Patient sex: M
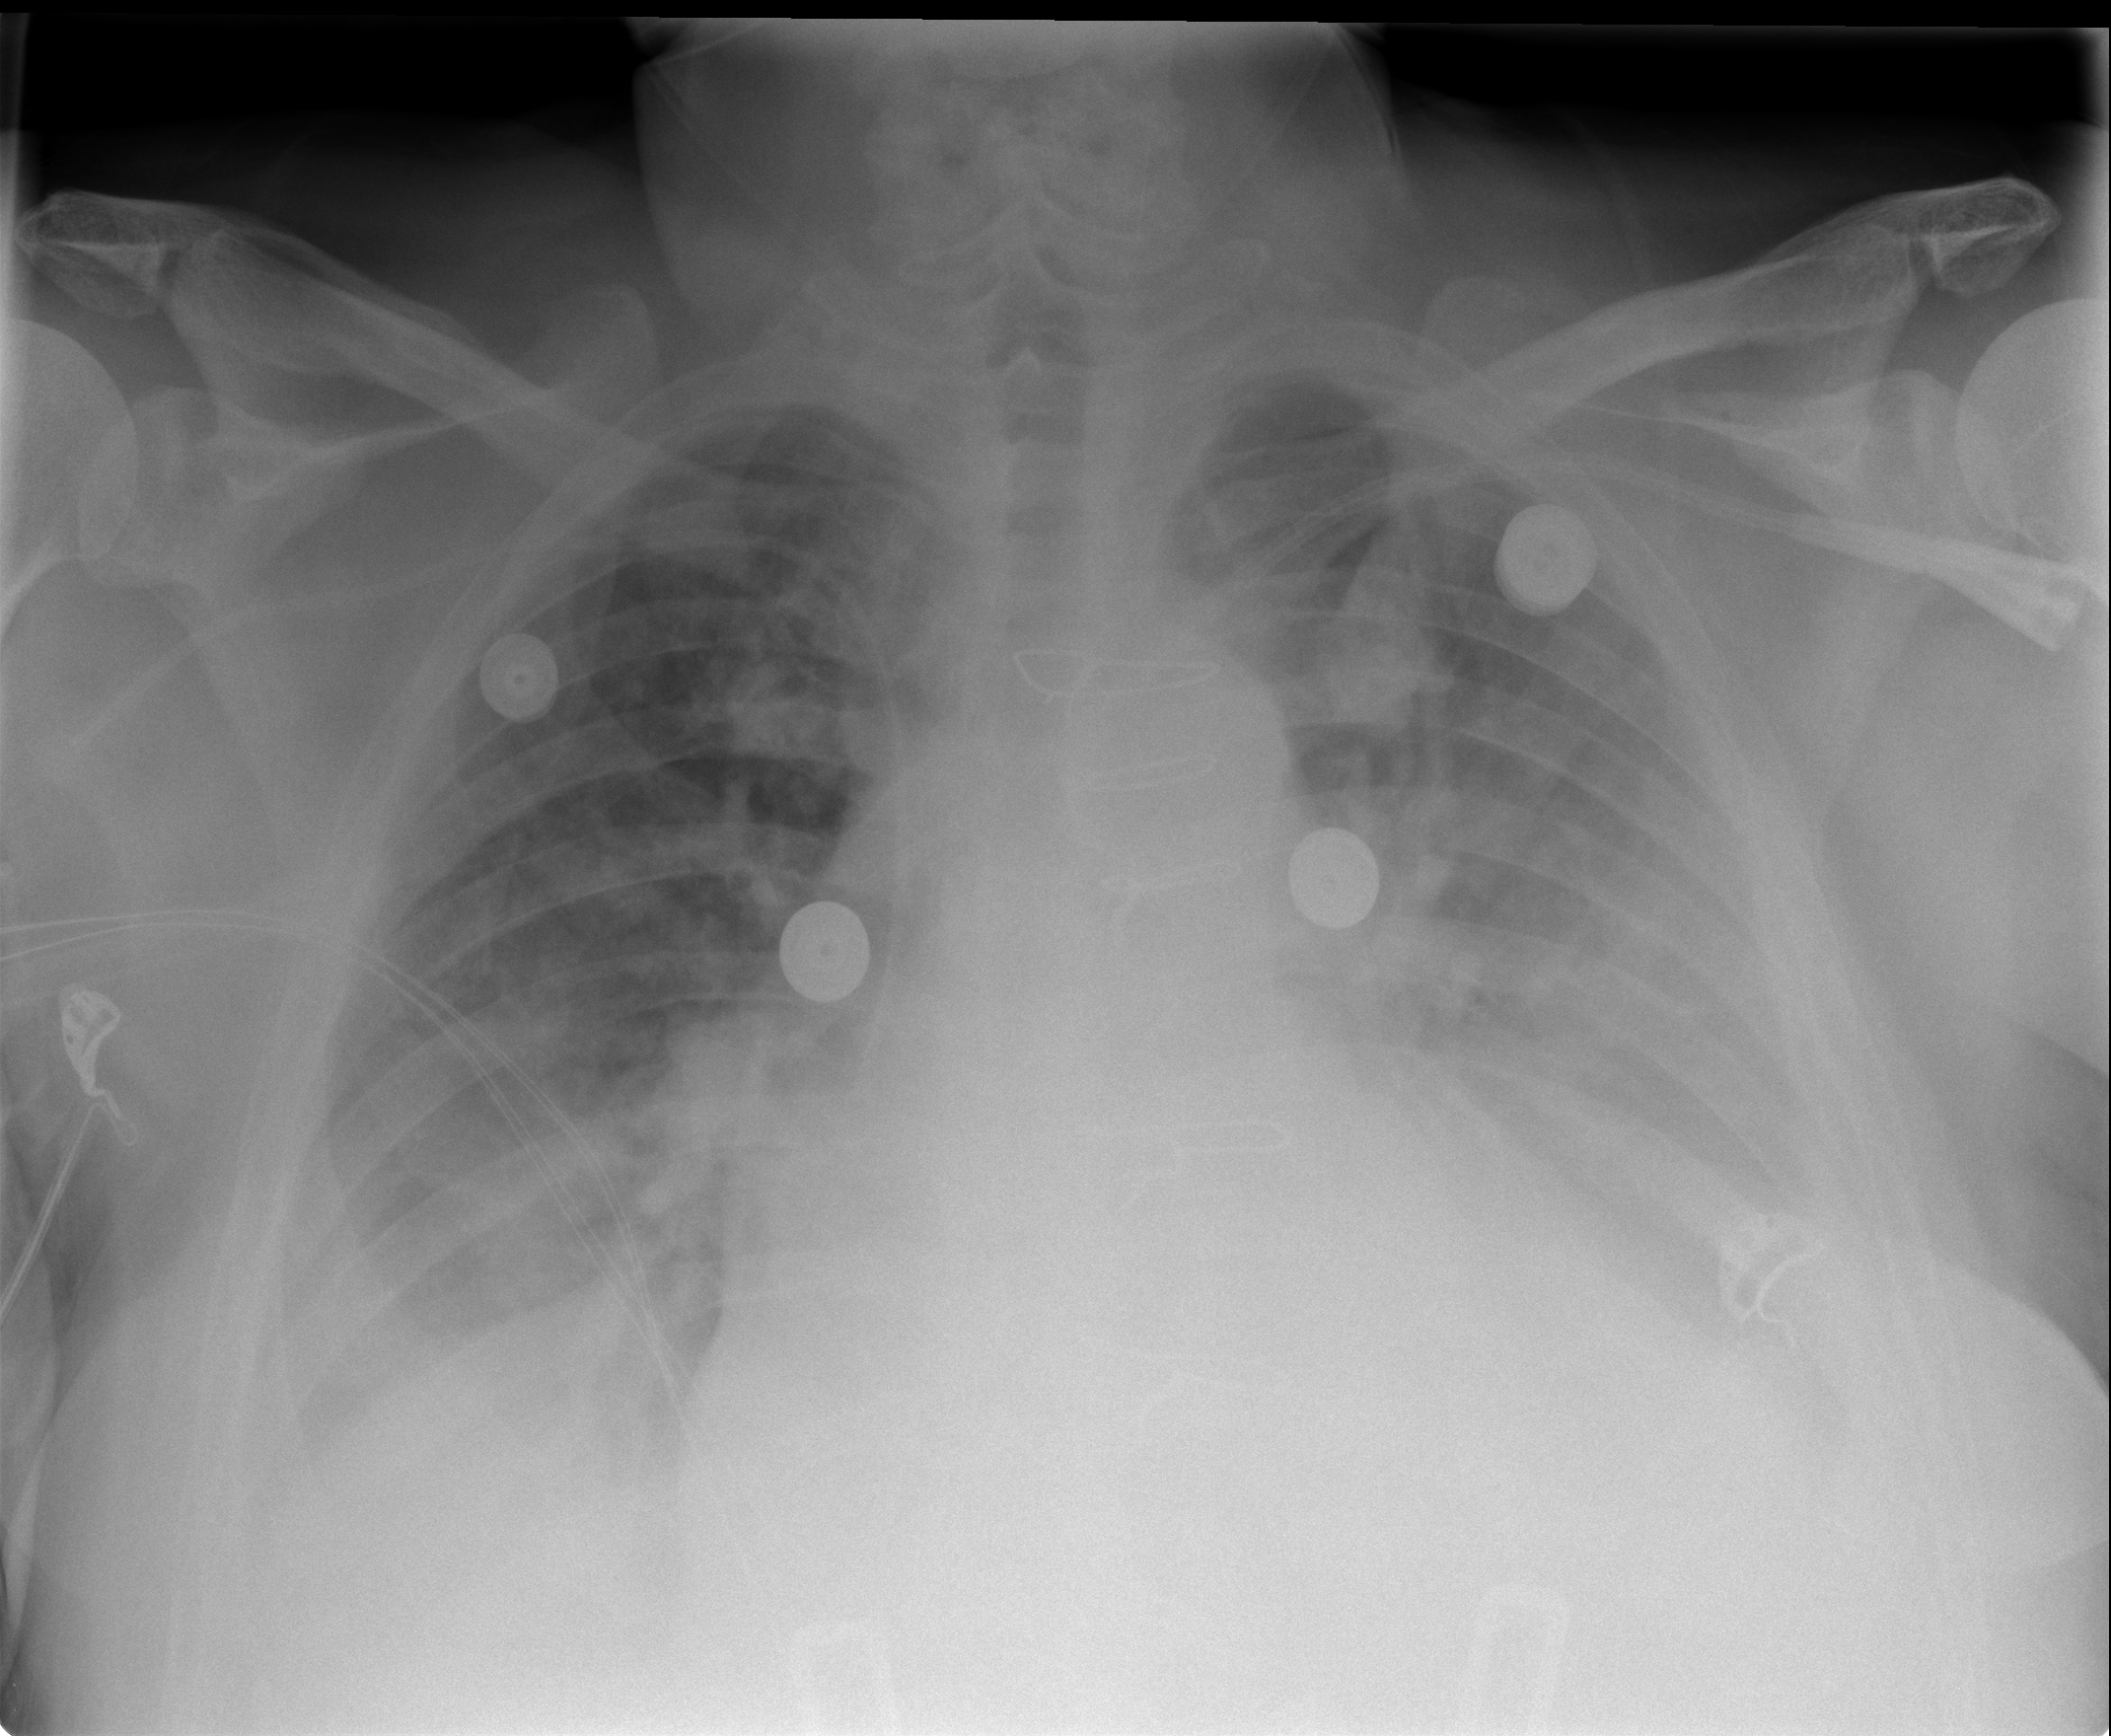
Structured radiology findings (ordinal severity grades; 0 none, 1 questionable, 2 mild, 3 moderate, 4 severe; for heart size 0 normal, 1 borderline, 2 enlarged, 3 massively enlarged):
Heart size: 2
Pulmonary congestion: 3
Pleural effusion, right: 2
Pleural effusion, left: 3
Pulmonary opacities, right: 3
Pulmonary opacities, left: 2
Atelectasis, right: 2
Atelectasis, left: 2